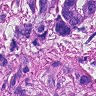
Metastatic tissue present: yes